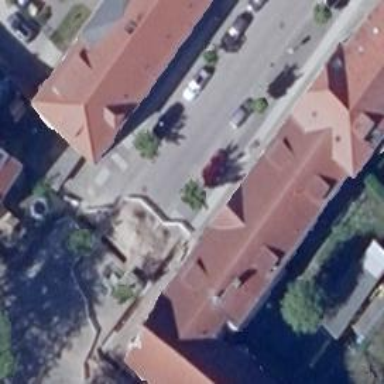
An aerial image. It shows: Sidewalk along the footway.